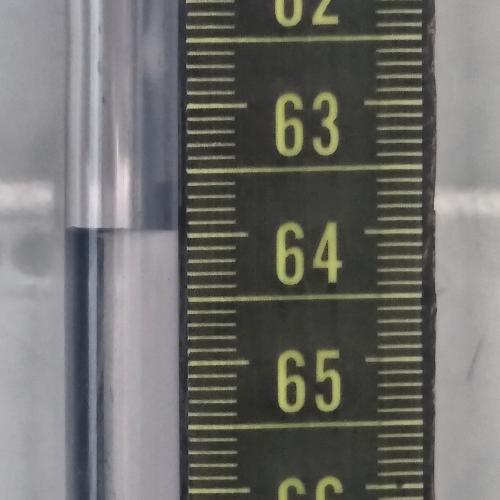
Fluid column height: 64.0 cm